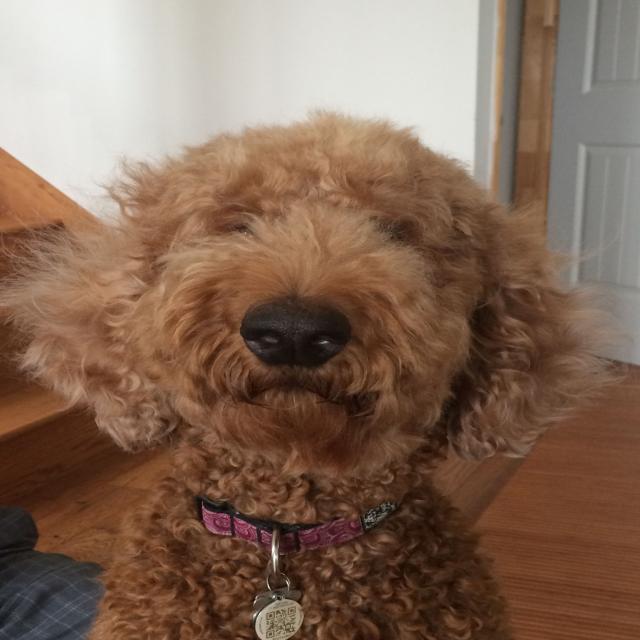
Healthy canine skin — no visible lesions, inflammation, or abnormalities. The skin and coat appear normal.